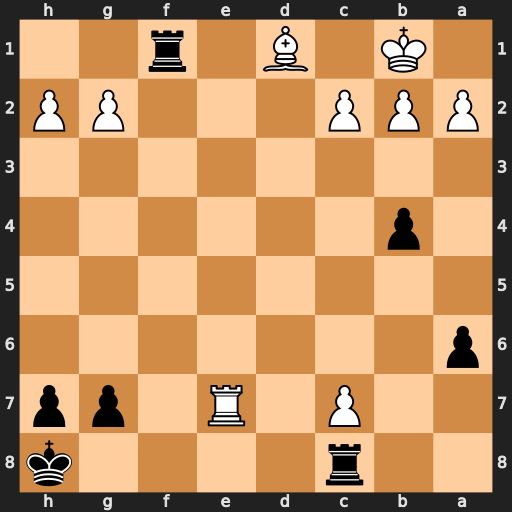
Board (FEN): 2r4k/2P1R1pp/p7/8/1p6/8/PPP3PP/1K1B1r2
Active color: b
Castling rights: -
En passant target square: -
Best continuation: Rxd1#